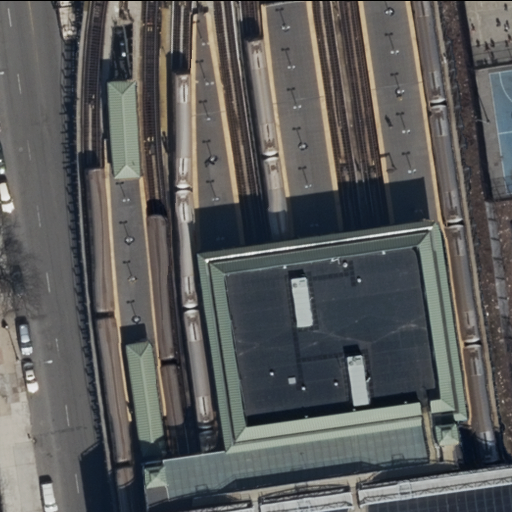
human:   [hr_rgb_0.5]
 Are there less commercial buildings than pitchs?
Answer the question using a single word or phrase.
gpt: yes

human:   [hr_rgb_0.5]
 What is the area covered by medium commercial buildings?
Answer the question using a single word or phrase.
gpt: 0m2

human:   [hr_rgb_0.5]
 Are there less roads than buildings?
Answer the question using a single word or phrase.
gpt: no

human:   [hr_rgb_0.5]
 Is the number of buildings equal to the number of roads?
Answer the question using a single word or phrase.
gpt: yes

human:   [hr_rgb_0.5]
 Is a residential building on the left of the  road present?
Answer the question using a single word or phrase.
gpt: no

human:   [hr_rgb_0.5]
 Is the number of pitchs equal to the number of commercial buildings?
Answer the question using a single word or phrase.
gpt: no

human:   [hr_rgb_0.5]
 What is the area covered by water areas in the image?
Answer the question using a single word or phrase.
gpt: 0m2

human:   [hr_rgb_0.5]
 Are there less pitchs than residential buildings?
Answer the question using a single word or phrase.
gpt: no

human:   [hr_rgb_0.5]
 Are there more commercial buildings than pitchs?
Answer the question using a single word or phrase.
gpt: no

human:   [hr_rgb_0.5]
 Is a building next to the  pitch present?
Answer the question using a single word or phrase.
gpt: yes

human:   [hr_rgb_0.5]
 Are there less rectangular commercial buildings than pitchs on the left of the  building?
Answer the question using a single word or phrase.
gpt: no

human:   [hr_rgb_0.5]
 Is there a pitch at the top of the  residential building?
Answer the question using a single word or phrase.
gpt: yes

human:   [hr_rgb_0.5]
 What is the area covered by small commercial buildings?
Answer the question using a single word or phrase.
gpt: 0m2

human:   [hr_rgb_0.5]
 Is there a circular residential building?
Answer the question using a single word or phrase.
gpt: no

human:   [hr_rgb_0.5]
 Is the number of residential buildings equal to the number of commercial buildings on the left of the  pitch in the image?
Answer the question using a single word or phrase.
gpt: no

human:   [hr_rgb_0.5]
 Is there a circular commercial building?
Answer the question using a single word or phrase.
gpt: no

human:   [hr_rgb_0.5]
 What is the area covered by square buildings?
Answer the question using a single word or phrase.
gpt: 0m2

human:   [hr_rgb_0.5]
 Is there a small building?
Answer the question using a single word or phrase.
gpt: no

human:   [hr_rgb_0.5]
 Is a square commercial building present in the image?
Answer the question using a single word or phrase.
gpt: no

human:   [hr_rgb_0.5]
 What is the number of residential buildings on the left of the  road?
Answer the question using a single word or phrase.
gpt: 0

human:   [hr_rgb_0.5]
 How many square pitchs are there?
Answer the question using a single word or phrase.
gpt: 0

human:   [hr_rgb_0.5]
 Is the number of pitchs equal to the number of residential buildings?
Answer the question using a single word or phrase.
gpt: yes

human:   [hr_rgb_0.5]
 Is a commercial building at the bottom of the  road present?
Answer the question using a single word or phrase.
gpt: no

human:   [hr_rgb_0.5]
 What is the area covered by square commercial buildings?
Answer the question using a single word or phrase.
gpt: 0m2

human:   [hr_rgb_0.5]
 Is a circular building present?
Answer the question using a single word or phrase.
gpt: no

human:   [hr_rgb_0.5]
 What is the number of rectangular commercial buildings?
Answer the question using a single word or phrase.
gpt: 0

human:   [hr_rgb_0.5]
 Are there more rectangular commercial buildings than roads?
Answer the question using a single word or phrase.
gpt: no

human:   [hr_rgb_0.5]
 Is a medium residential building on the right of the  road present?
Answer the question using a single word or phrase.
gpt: no

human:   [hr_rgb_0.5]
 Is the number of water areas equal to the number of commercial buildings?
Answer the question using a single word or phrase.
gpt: yes

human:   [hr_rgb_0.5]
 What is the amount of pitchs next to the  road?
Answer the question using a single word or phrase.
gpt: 1

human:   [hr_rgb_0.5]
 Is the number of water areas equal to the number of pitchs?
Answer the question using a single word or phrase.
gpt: no

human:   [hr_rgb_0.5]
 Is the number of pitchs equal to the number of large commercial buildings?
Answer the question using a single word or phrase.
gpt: no

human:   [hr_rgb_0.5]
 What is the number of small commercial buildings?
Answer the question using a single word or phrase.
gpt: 0

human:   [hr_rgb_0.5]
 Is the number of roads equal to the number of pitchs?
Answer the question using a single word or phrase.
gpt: yes

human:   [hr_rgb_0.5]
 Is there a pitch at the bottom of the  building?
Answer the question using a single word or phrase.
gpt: no

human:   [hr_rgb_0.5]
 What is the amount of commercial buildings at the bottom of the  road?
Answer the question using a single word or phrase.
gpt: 0